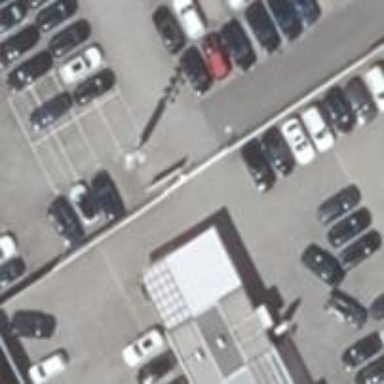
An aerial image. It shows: Road serving as parking aisle.